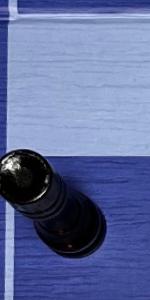
Label: Rook_Black